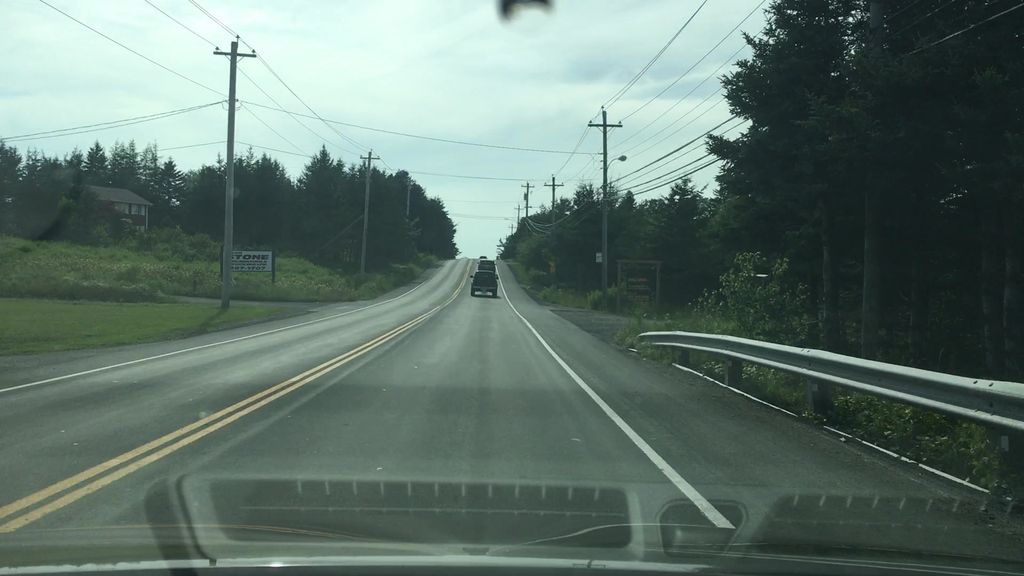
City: halifax